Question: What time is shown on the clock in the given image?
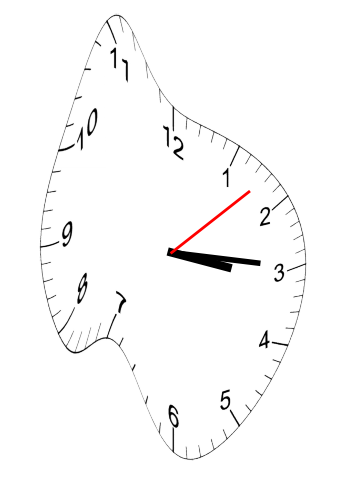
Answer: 03:15:08